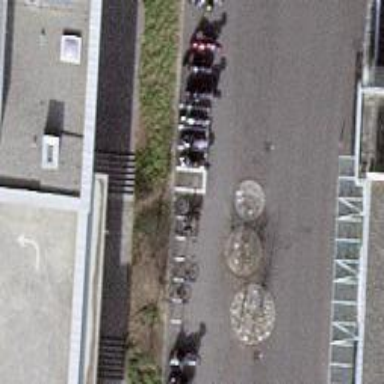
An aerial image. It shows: Motorcycle parking facility.